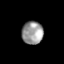
Tissue: skin
Cell type: Epithelial cells
Senescence score: 0.2742
Nuclear area (px): 478
Mean DAPI intensity: 153.41